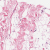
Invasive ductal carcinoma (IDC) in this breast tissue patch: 0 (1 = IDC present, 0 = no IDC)